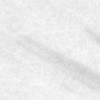
Label: change